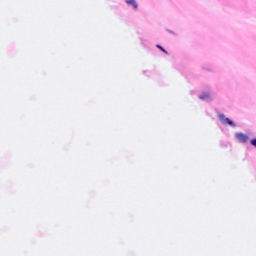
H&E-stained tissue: Breast